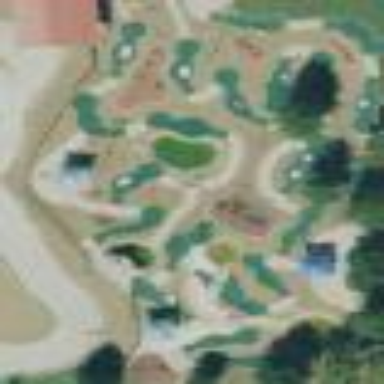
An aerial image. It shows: Miniature golf leisure land.